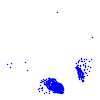
Particle: electron